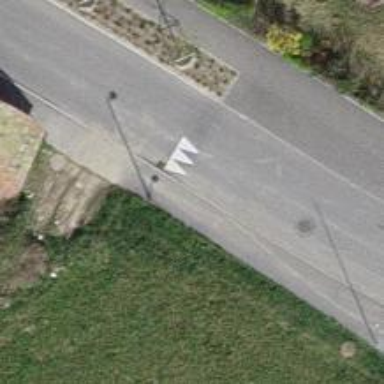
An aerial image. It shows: Traffic calming hump on the road.